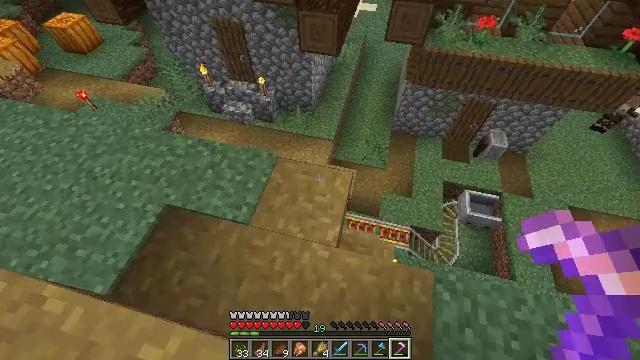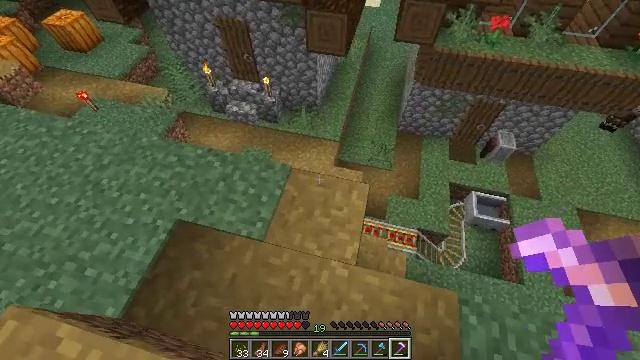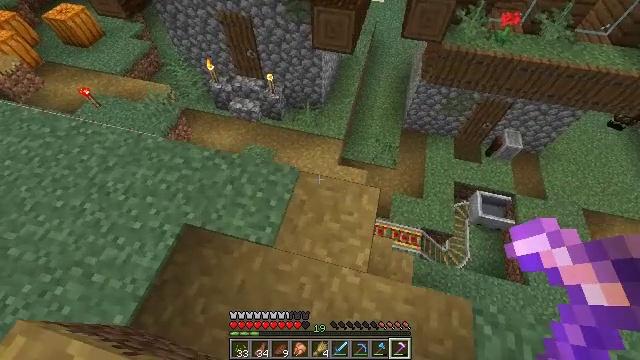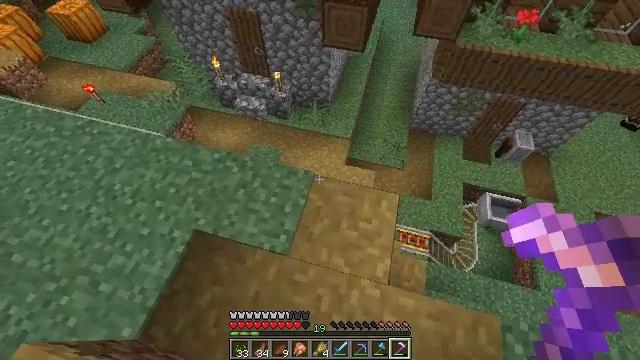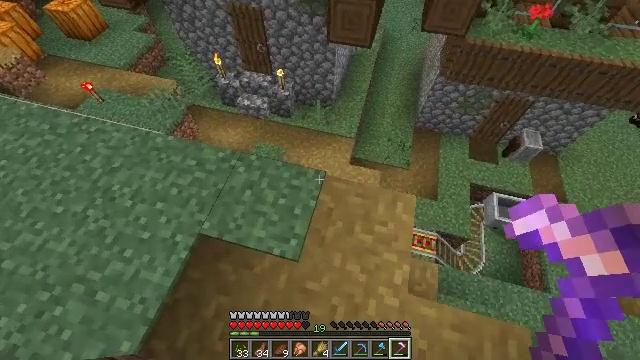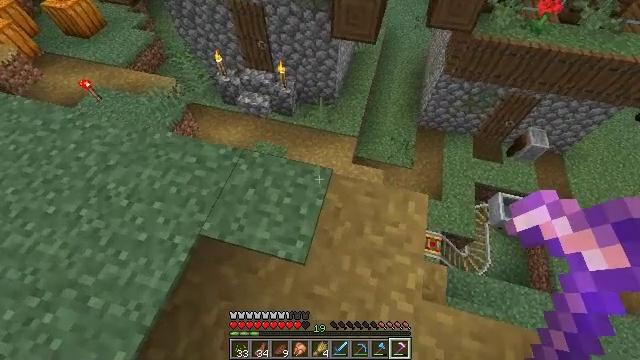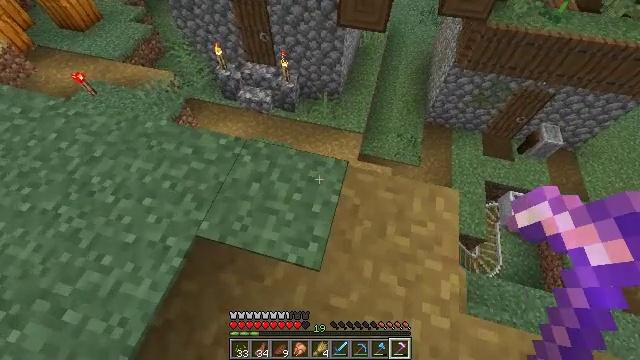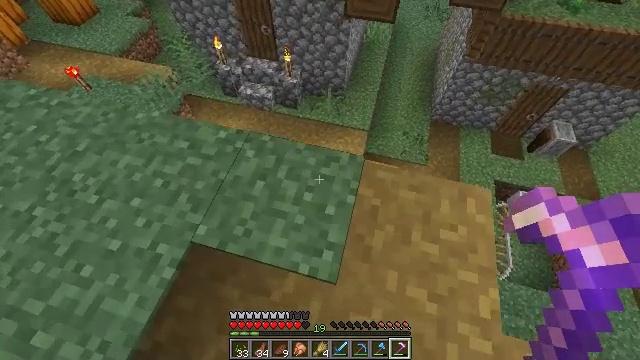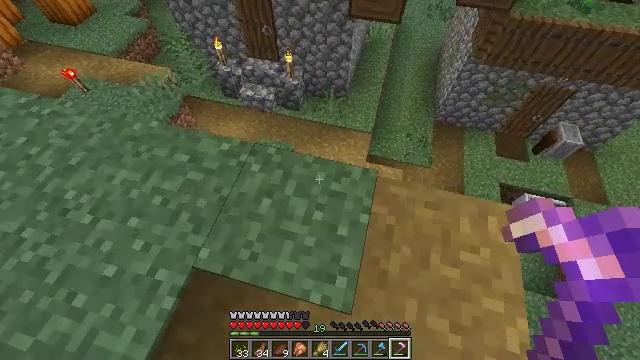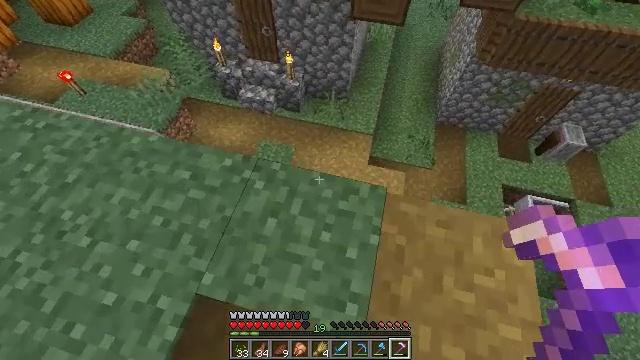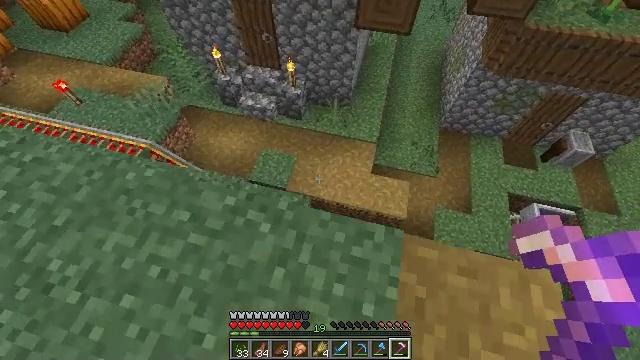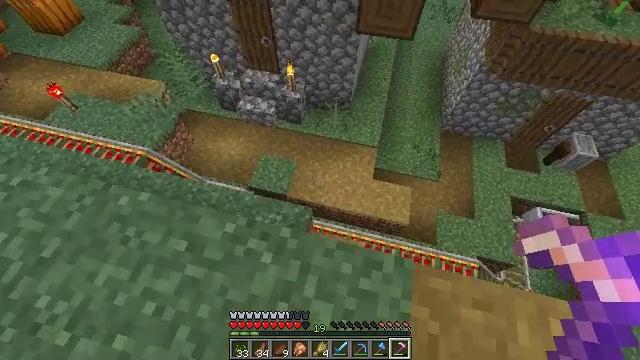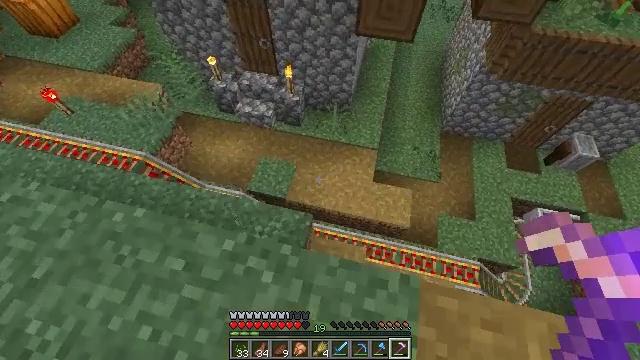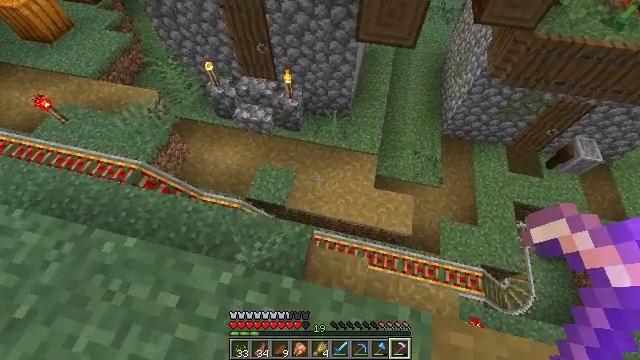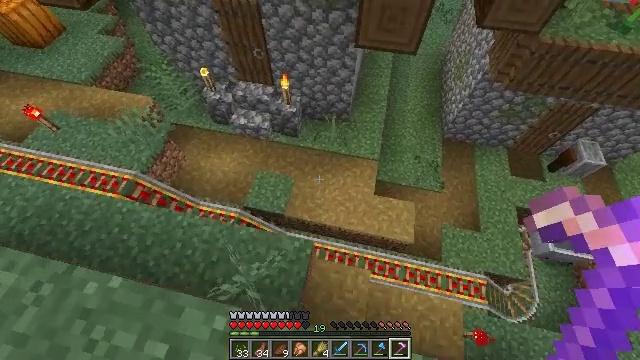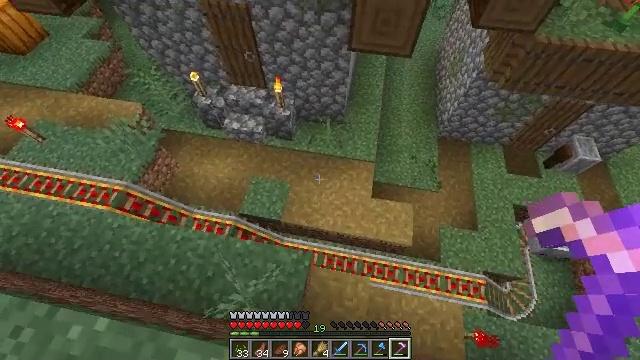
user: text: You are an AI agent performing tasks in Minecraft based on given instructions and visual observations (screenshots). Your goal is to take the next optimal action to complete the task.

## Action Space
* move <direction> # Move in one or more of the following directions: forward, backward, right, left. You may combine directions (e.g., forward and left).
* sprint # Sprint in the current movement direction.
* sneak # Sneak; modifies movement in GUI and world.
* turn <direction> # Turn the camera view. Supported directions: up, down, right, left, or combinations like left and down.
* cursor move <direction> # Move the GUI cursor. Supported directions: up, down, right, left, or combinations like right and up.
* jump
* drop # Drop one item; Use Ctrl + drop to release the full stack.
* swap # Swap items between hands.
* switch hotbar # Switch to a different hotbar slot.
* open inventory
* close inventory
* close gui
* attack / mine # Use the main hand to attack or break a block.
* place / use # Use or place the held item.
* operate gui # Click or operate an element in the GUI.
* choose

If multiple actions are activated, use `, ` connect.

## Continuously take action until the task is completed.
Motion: motion action
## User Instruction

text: Attack the powered rail to remove it.
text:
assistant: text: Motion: move forward and move left
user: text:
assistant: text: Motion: move forward and move left, turn down
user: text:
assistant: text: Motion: move forward and move left
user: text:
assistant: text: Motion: move forward and move left
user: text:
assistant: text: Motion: move forward and move left
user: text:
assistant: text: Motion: move forward and move left
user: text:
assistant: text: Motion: move forward
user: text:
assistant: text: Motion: move forward
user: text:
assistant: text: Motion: move forward
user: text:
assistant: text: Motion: move forward
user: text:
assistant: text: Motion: move forward
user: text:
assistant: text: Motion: move forward
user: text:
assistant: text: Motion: move forward
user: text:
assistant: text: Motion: move forward
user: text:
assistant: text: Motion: move forward, turn right
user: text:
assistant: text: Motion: move forward, turn right
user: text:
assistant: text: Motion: move forward, turn right
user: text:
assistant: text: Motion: turn right
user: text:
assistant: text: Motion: turn right
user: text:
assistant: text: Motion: turn right
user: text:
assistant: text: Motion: turn right
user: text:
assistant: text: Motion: turn right
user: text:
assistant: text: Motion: turn right
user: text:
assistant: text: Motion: turn right
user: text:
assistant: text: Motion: turn right
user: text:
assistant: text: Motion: turn right and up
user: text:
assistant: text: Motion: turn right and up
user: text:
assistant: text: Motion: turn right and up
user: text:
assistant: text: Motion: turn right and up
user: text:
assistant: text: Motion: turn up